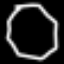
Label: octagon